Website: apple
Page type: receipt
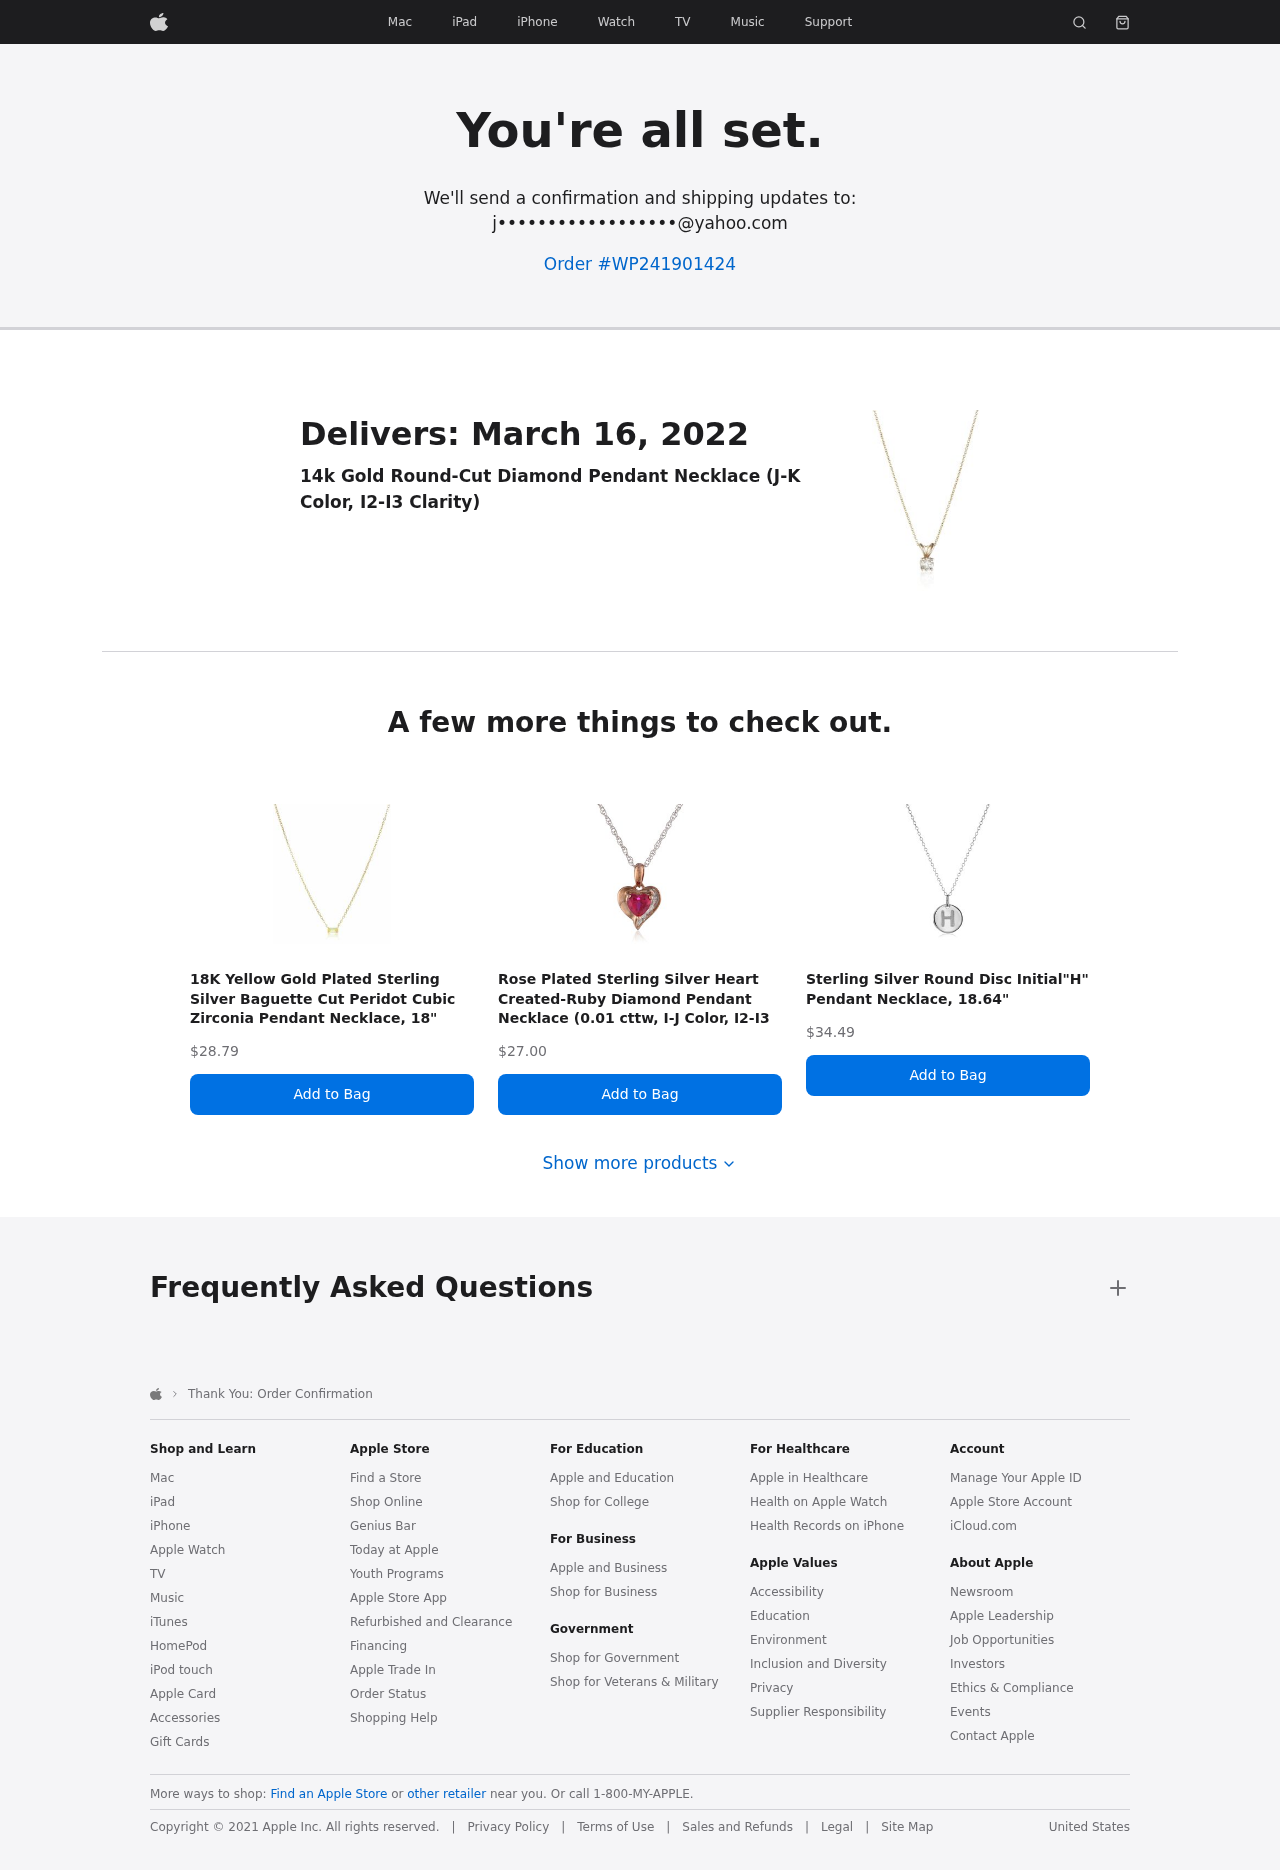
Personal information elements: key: PII_EMAIL
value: j••••••••••••••••••@yahoo.com
Product elements: key: PRODUCT1_NAME
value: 14k Gold Round-Cut Diamond Pendant Necklace (J-K Color, I2-I3 Clarity)
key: PRODUCT2_NAME
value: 18K Yellow Gold Plated Sterling Silver Baguette Cut Peridot Cubic Zirconia Pendant Necklace, 18"
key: PRODUCT2_PRICE
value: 28.79
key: PRODUCT3_NAME
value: Rose Plated Sterling Silver Heart Created-Ruby Diamond Pendant Necklace (0.01 cttw, I-J Color, I2-I3
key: PRODUCT3_PRICE
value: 27
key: PRODUCT4_NAME
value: Sterling Silver Round Disc Initial"H" Pendant Necklace, 18.64"
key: PRODUCT4_PRICE
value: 34.49
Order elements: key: ORDER_ID
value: WP241901424
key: ORDER_DELIVERY_DATE
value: March 16, 2022